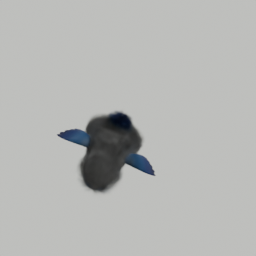
Label: animals